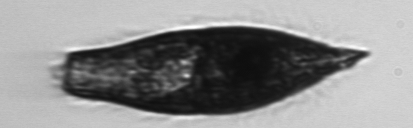
Label: Tiarina_fusus